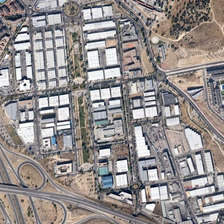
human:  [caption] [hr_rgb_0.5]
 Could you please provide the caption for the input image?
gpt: many buildings are in an industrial area .

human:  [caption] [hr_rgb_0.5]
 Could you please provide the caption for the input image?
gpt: many buildings are in an industrial area .

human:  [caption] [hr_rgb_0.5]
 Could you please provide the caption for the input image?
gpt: many buildings are in an industrial area .

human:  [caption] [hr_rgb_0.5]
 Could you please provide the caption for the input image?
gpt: many buildings are in an industrial area .

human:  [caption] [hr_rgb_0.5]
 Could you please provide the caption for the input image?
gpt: many buildings are in an industrial area .